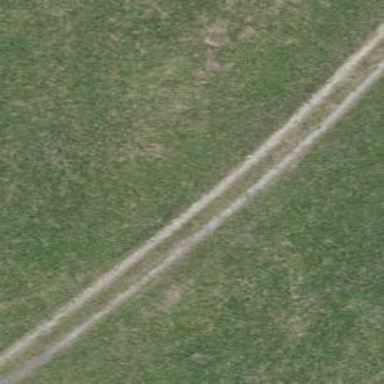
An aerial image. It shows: Compacted track road with grade3 tracktype.